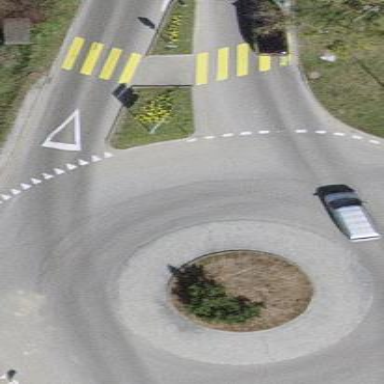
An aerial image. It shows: Roundabout at primary highway.